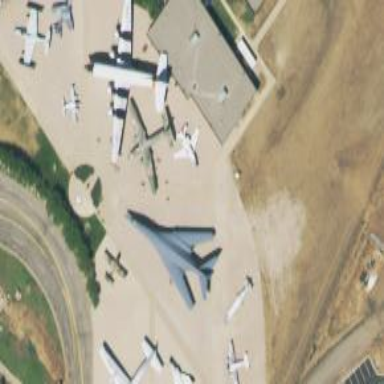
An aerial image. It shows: Aircraft memorial with historical significance.